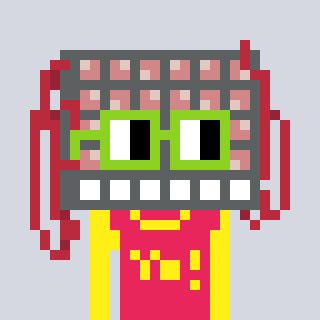
a pixel art character with square light green glasses, a turing-shaped head and a redpinkish-colored body on a cool background